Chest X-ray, PA view. Patient: 39 years old, sex F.
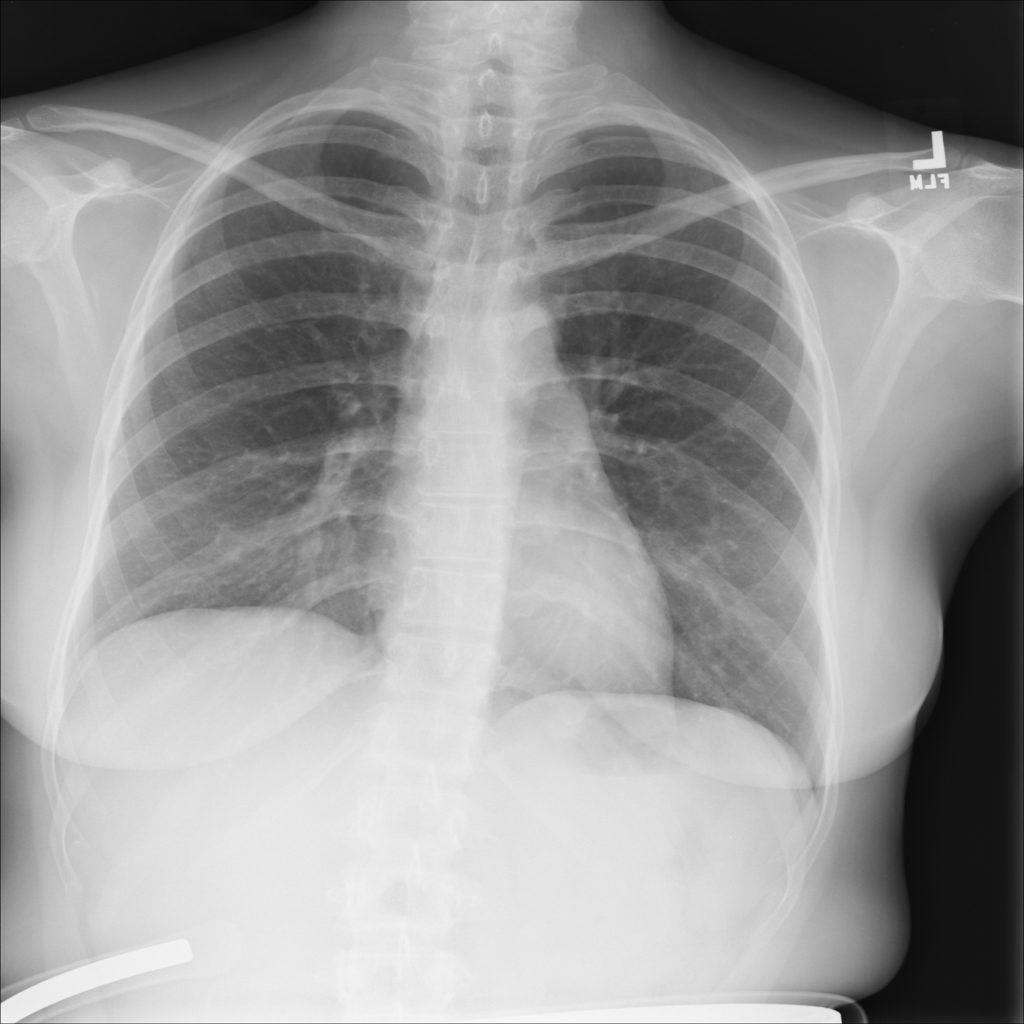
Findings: No Finding